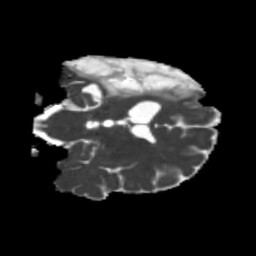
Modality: MD
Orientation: coronal
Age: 27
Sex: female
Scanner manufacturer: siemens
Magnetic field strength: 3 T
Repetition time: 5.25 s
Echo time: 0.08 s